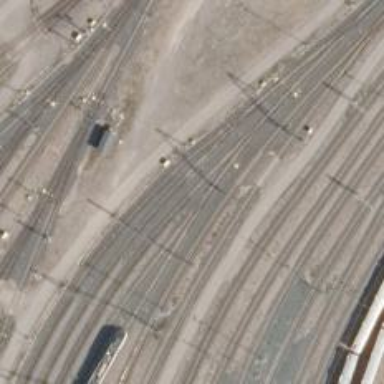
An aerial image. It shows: Railway yard with electrified contact lines.